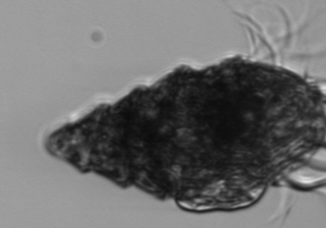
Label: Laboea_strobila